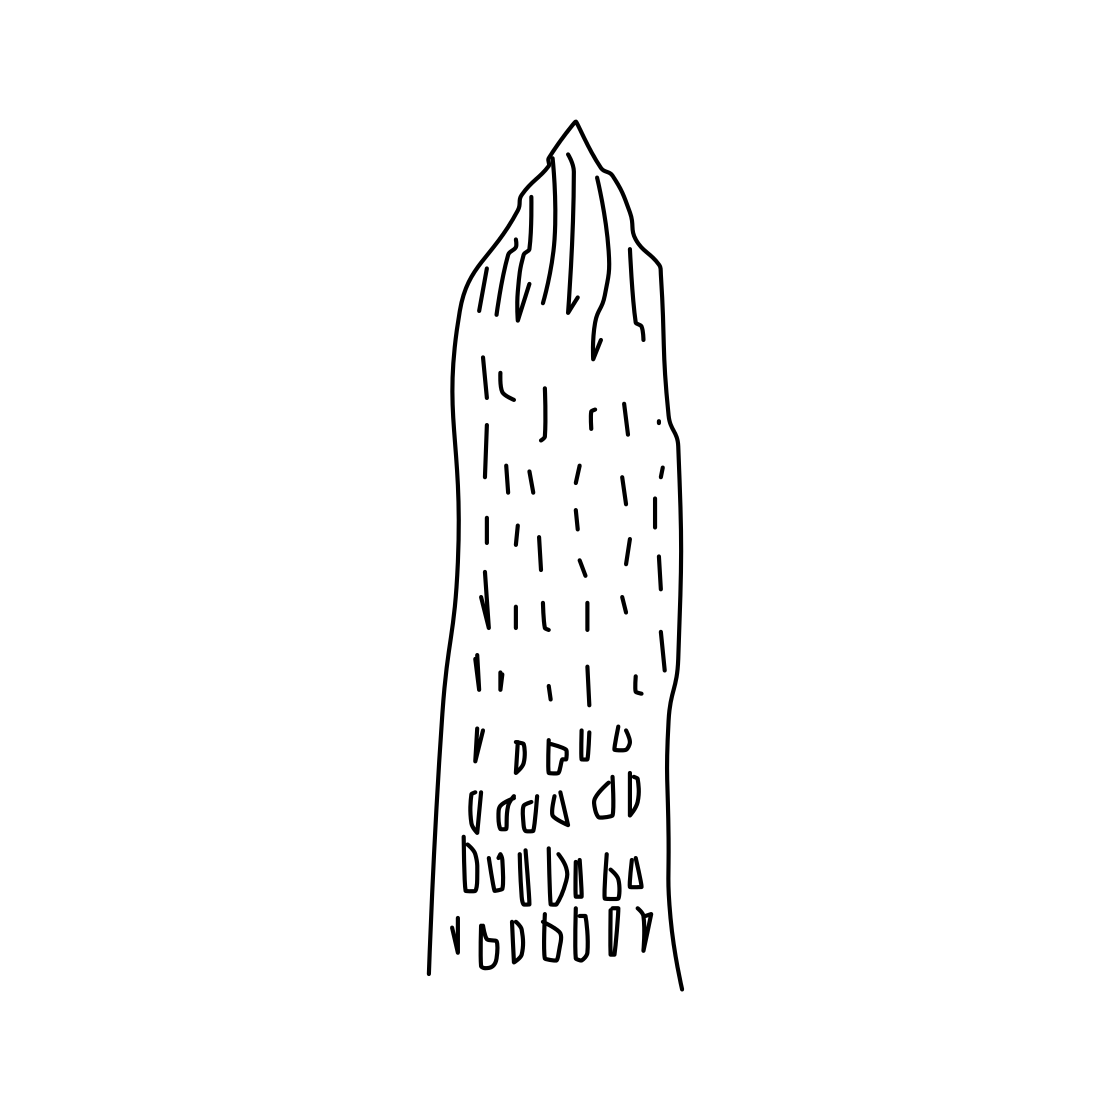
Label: skyscraper